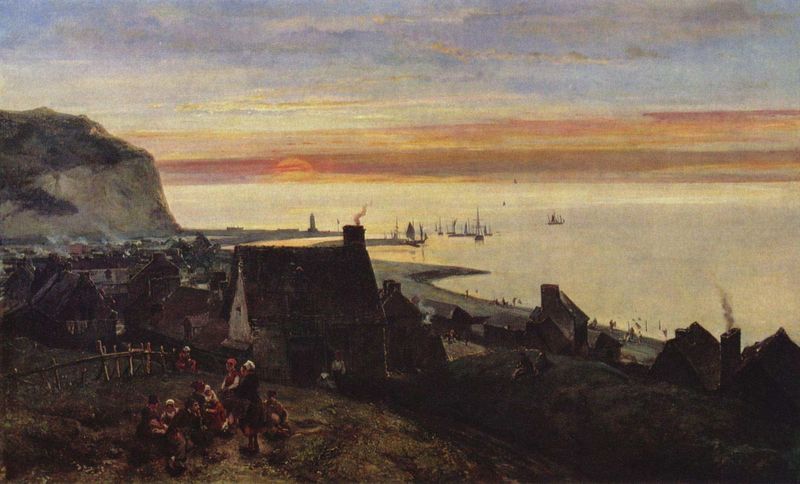
Titel: Hafen von Etretat
Künstler: Johan Barthold Jongkind
Standort: Otterlo
Institution: Kröller-Müller Museum
Schlagwörter: berg, blau, dunkel, felsen, gemälde, gruppe, himmel, mann, meer, schatten, wasser, weiß, wolken, fluss, frauen, gelb, grün, landschaft, menschen, ocker, sand, see, sitzen, stadt, teich, ufer, abend, braun, fenster, frau, grau, hell, licht, männer, orange, schwarz, strasse, dach, haus, rot, wiese, zaun, haube, mensch, stehen, bild, holland, öl, dämmerung, erde, horizont, häuser, hügel, morgen, natur, sonnenaufgang, spiegelung, gatter, gewässer, rauch, sonne, gold, familie, schön, bauern, boot, boote, genre, kamin, kamine, schornstein, turm, küste, ruhig, schiff, schiffe, segel, segelboot, strand, wellen, italien, ort, fischer, bäuerin, bäuerinnen, berge, fels, klippen, dorf, dächer, schornsteine, abendsonne, sonnenuntergang, violett, idylle, rast, holzzaun, hafen, kai, fischerdorf, untergang, aufgang, stimmung, segelboote, steilküste, leuchtturm, niederländisch, ölmalerei, industrialisierung, siedlung, zwielicht, schwaden, wei?, röte, seelandschaft, asser, satteldach, sonnenuntergnag, gnome, farm, seew, mnschen, bootr, fischerhütte, dämmerungs